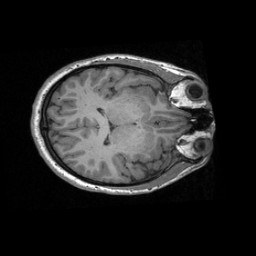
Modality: T1w
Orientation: axial
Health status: healthy
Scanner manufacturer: siemens
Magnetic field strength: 3 T
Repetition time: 2.3 s
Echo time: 0.00285 s